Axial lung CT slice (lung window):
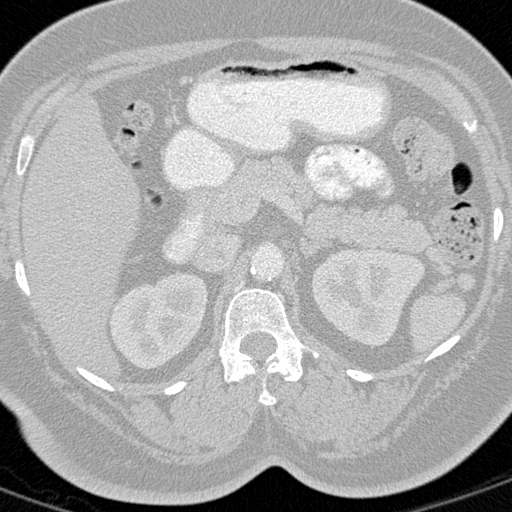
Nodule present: no